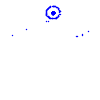
Particle: kaon